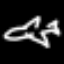
Label: airplane